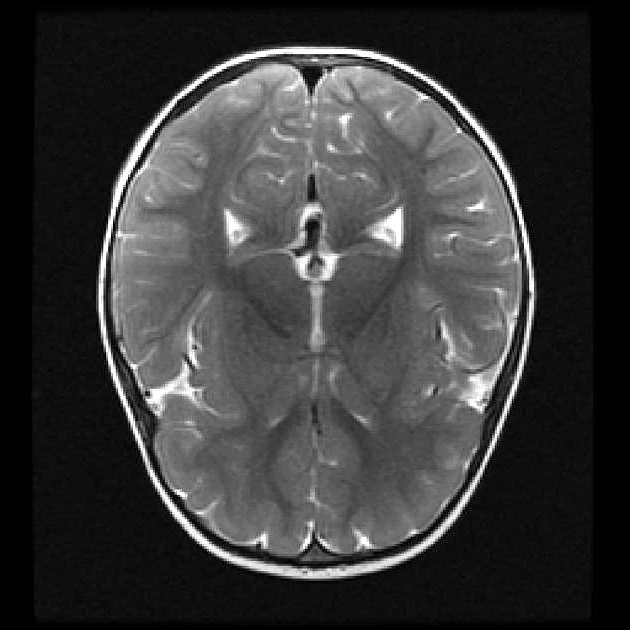
Label: notumor